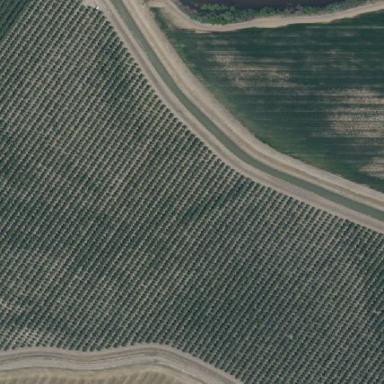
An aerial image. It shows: Orchard.